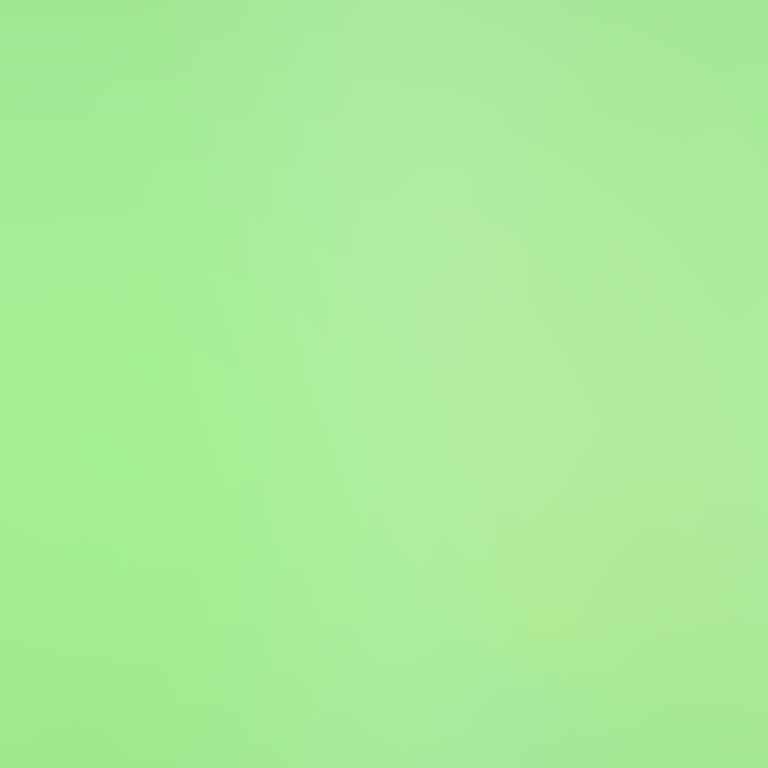
Abstract light effect, smooth blend from soft green to light green, calm atmosphere, uniform glow, no room, no furniture, no objects.